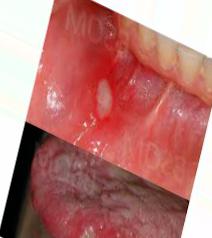
Condition: Mouth Ulcer